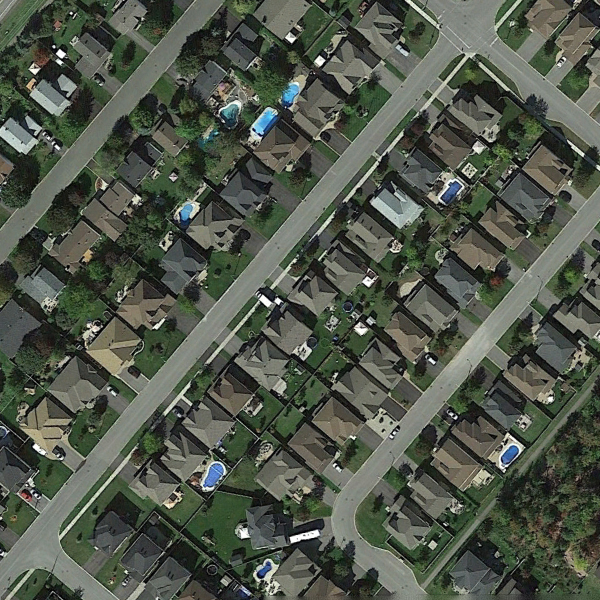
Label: DenseResidential